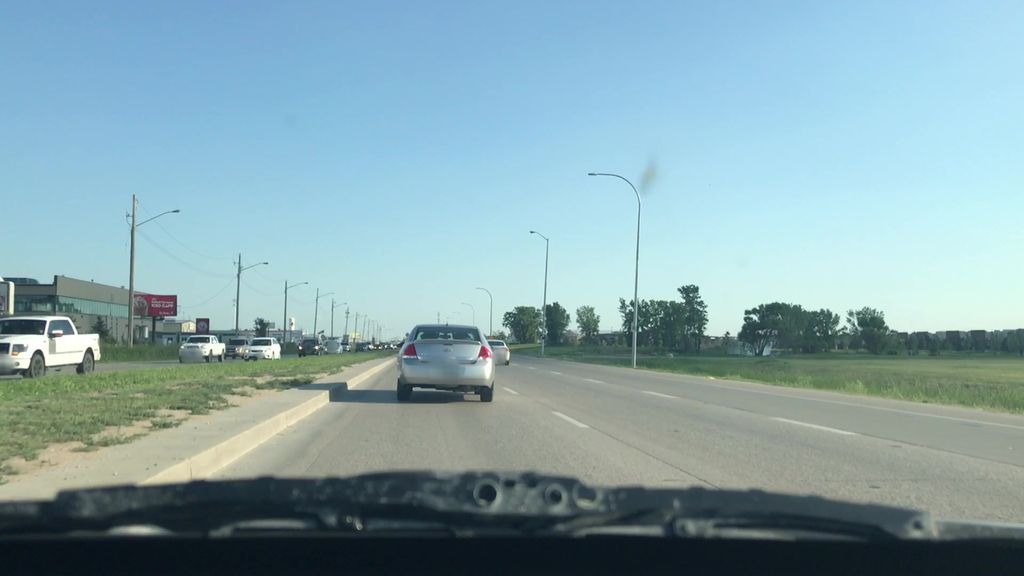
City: winnipeg